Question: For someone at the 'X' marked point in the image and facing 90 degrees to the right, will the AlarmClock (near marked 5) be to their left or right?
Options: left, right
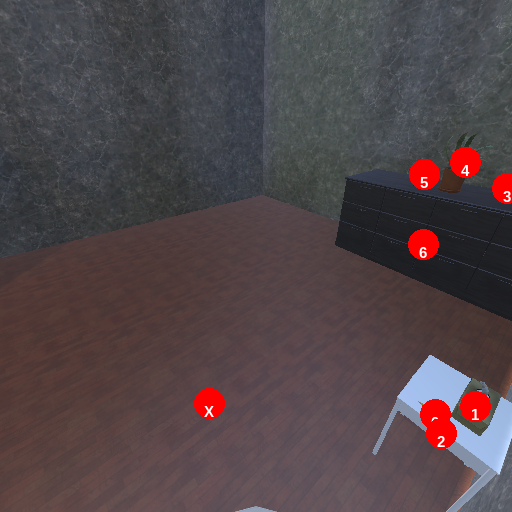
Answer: left